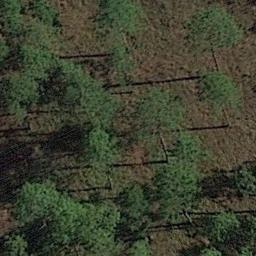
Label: forest